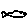
Label: fish